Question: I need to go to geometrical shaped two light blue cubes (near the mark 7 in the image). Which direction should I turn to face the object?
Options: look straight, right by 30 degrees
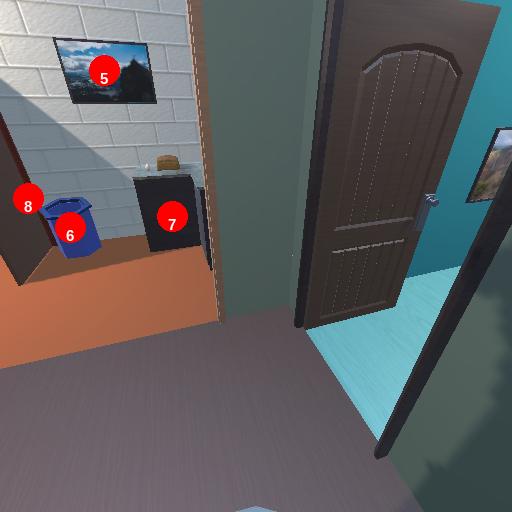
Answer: look straight